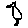
Label: bird